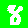
Digit: 8